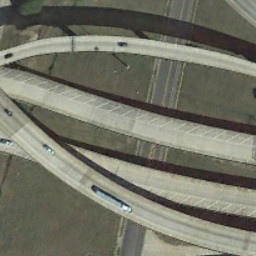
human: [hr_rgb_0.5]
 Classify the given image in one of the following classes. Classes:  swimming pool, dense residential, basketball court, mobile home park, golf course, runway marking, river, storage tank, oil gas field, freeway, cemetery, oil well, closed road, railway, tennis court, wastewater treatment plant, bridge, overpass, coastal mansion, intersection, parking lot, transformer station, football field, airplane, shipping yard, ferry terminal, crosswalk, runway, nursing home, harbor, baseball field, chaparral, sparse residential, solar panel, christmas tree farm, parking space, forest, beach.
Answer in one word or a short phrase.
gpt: overpass